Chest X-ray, PA view. Patient: 65 years old, sex F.
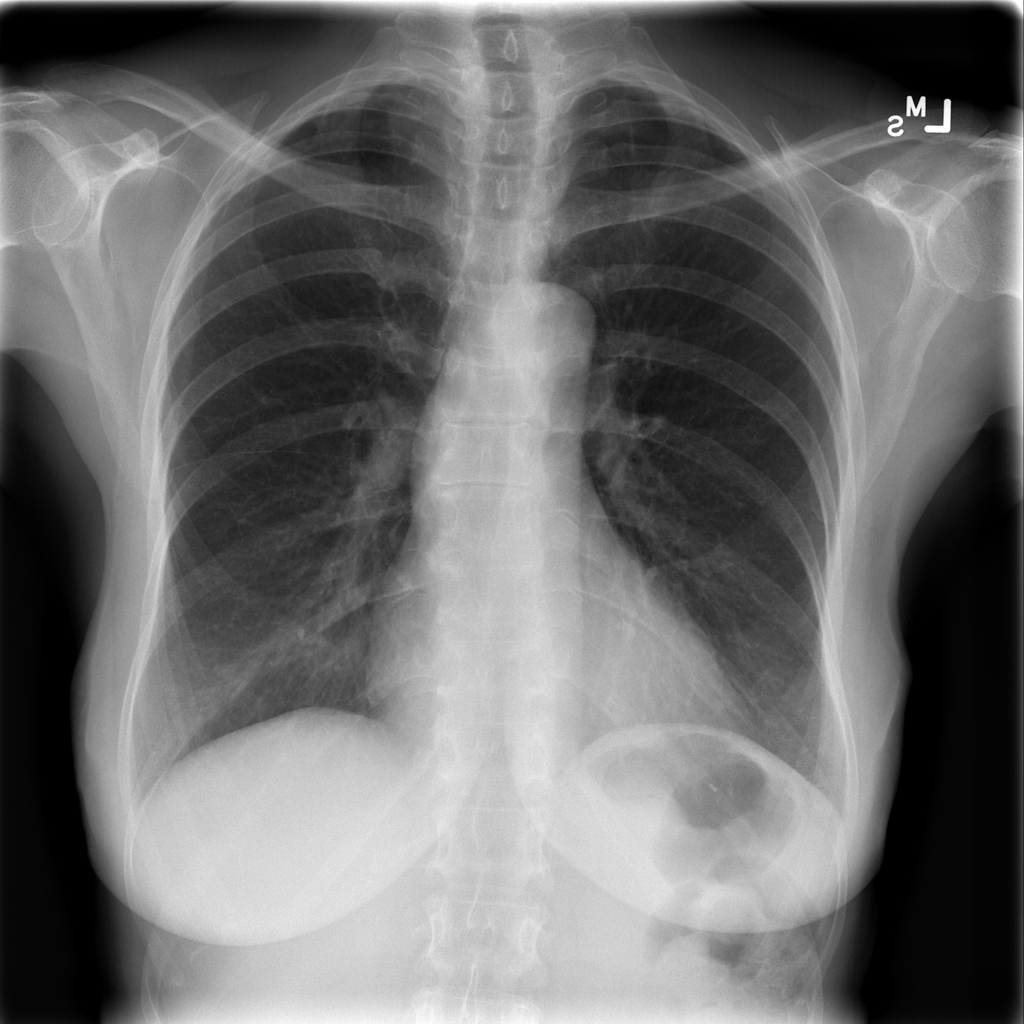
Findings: No Finding